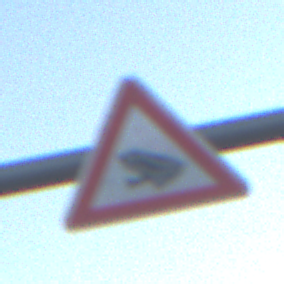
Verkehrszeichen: AmphibienwanderungRechts
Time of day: SunriseSunset
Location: Outdoor (Nature)
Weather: Clear
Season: NotSpecified
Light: Natural